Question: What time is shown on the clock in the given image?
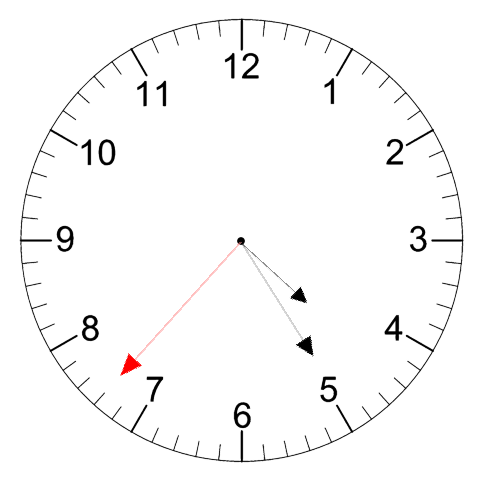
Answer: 04:24:37